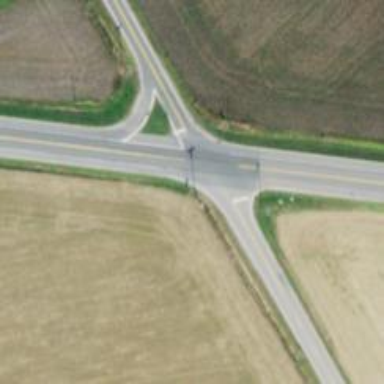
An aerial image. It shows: Stop road.